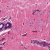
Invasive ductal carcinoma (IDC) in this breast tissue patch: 0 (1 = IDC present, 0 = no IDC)